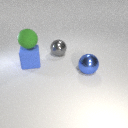
large blue rubber cube to the left of large gray metal sphere